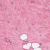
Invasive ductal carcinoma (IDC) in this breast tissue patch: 0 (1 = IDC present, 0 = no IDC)